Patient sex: M
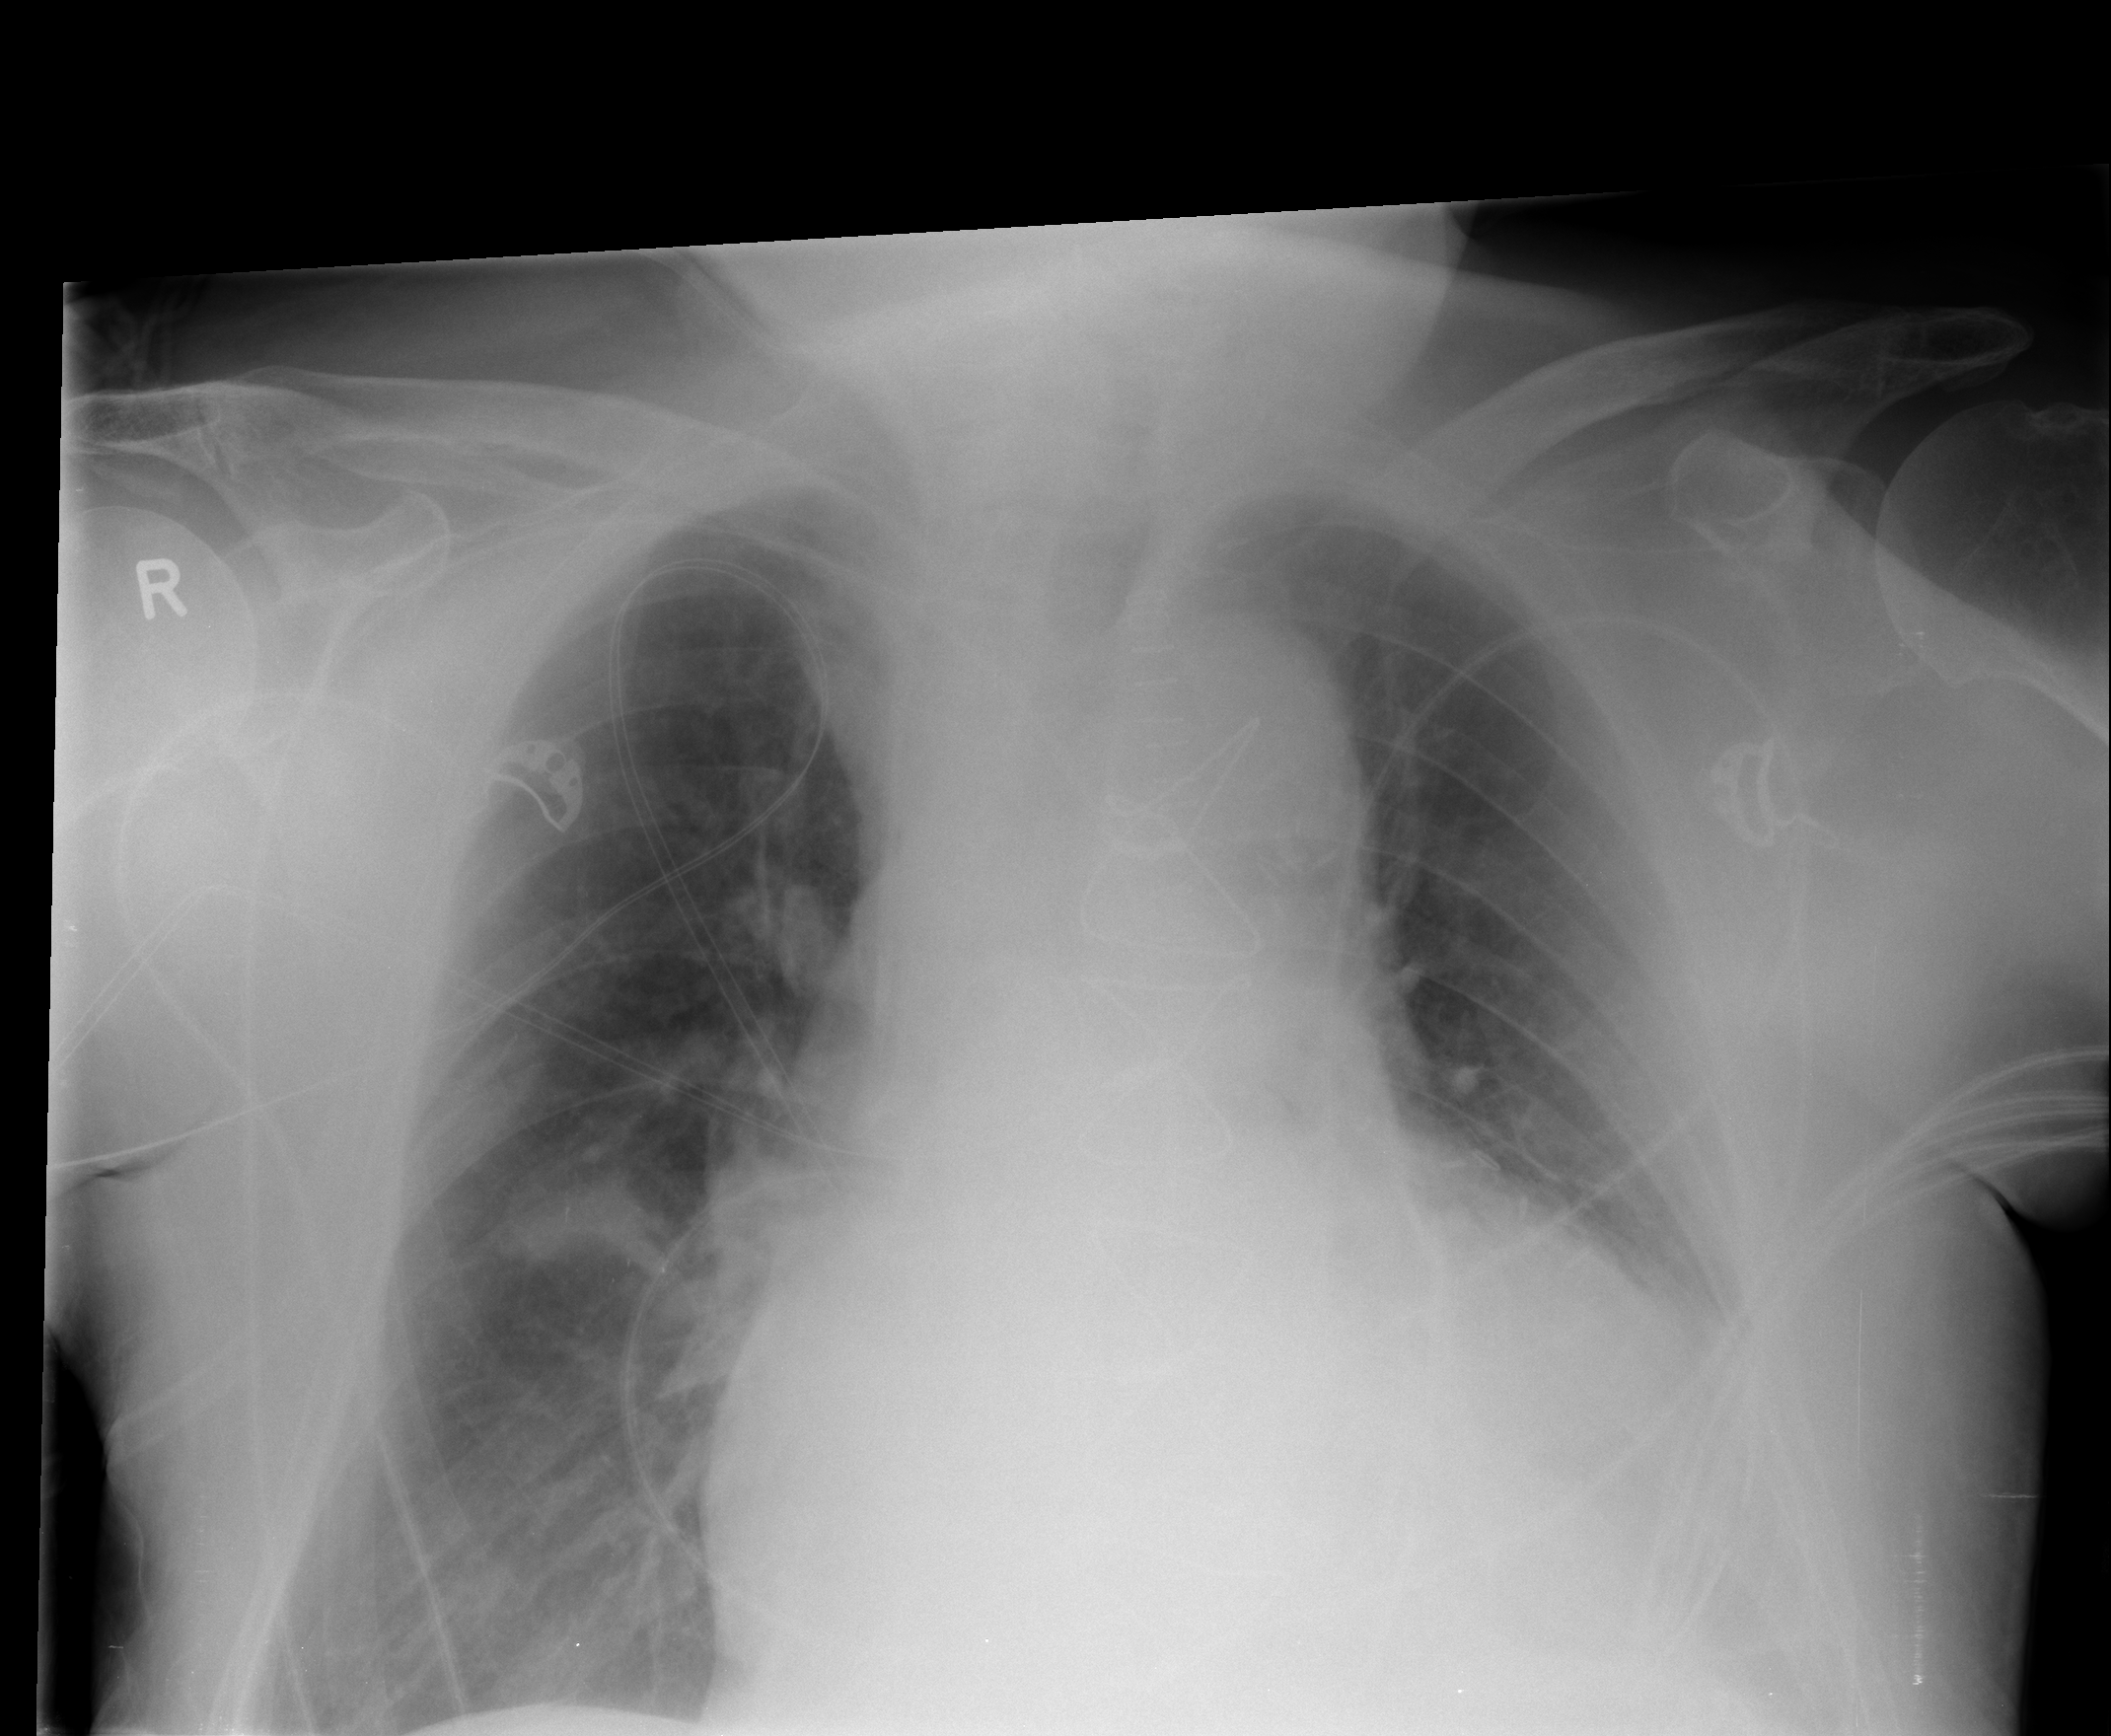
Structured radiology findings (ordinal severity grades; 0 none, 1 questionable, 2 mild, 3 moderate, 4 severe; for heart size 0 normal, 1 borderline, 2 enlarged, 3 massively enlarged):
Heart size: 3
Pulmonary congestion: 1
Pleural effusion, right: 0
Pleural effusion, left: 2
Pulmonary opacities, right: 1
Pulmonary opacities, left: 0
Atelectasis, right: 2
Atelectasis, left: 2